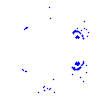
Particle: electron